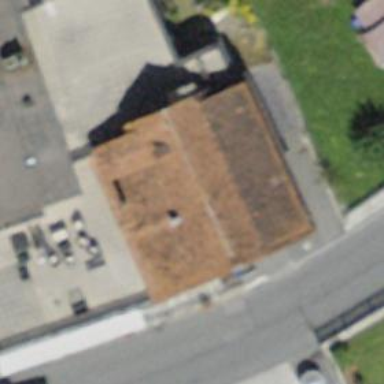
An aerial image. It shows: Restaurant located within hotel.